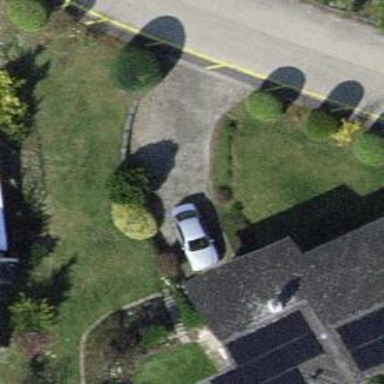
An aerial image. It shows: Garden with evergreen needle-leaved trees.